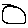
Label: circle